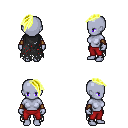
a pixel art fantasy rpg character, female body template, dark elf, purple skin, black tattered cape, red pants, gold long mohawk hairstyle, cloth bracers, four views (front, back, left, right), 2x2 character sprite sheet, small pixel art, hard edges, no anti-aliasing